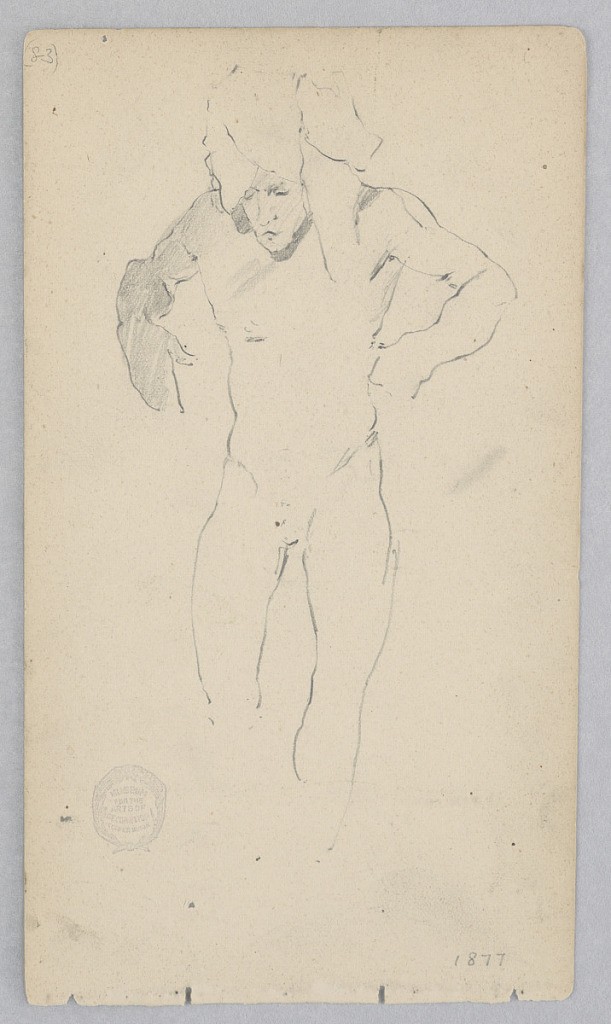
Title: Man
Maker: Robert Frederick Blum, American, 1857–1903
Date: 1877
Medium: Graphite on wove paper
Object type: Drawing
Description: Sketch of make figure standing and wearing a turban.